Brain MRI, t2w sequence, axial 2D slice.
Patient: age 24, sex F, weight 95 kg, height 1.95 m
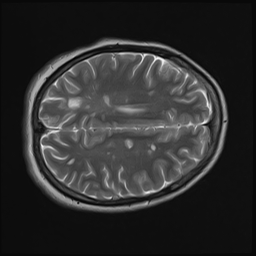